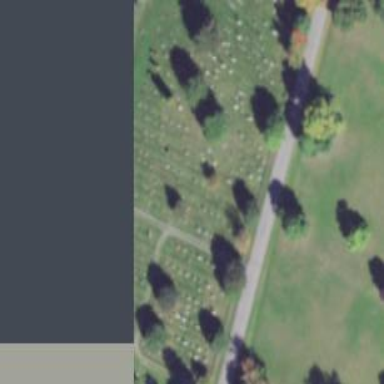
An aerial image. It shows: Cemetery.